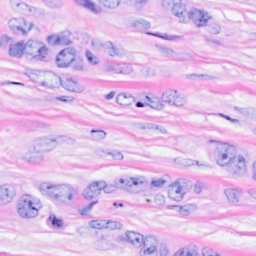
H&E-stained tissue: Breast